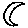
Label: moon